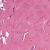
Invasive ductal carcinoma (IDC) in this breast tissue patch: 0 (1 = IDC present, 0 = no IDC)